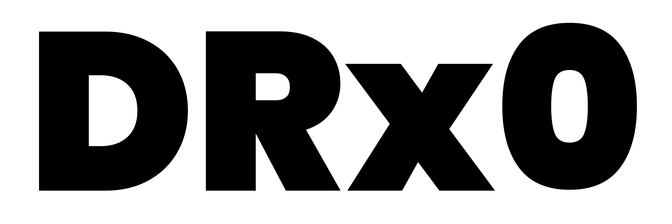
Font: Poppins-Black